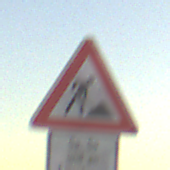
Verkehrszeichen: Arbeitsstelle
Zusatzzeichen unten: ZeitangabenMitBeschraenkungAufWochentage9
Umgebung: Outdoor, RoadRail
Tageszeit: SunriseSunset
Wetter: PartlyCloudy
Licht: Natural
Jahreszeit: NotSpecified
Kontrast: HighContrast